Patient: sex F, age 82
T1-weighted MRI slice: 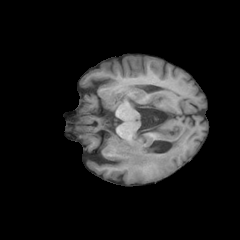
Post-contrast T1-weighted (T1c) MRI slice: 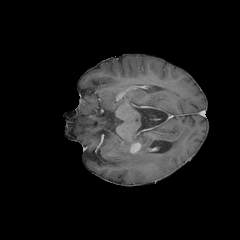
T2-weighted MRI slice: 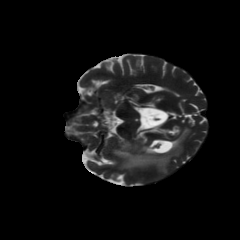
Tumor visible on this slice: yes
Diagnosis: Glioblastoma, IDH-wildtype
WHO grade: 4